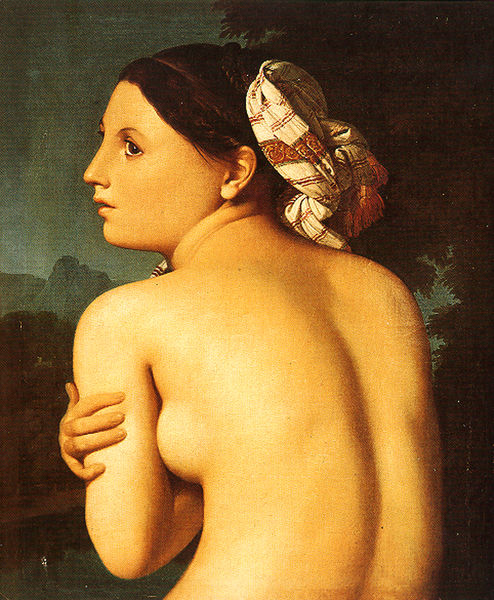
Titel: Badende, Halbakt
Künstler: Jean Auguste Dominique Ingres
Standort: Bayonne
Institution: Musée Bonnat
Schlagwörter: akt, baum, berg, blau, blätter, dunkel, gemälde, hand, haut, himmel, nackt, schatten, wasser, weiß, wolken, badende, bäume, fluss, gelb, landschaft, mädchen, see, teich, äste, abend, braun, brust, busen, fenster, finger, frau, frisur, grau, haar, hell, licht, mund, nacht, nase, ohr, orange, profil, rücken, schmuck, schwarz, blick, dame, rot, tuch, wolke, muster, ornament, jung, arm, arme, augen, falten, gesicht, haarschmuck, halten, inkarnat, knoten, rückgrat, trauer, hals, hände, portrait, porträt, vorhang, öl, ast, bach, hügel, natur, spiegelung, gewässer, auge, gold, haare, realismus, stoff, stoffe, klassizismus, blatt, augenbrauen, brünett, lippen, ohren, renaissance, rosa, schulter, schultern, rund, brüste, dutt, rückenansicht, italien, berge, gipfel, linien, haarband, angst, falte, weiblich, kopftuch, zopf, ernst, ornamente, streifen, glatt, junge, erotisch, scham, oberkörper, braune haare, baumkrone, bad, haarknoten, orient, linie, hinten, wirbelsäule, seite, leinwand, krümmung, beleuchtet, beugen, verdecken, portät, braum, manierismus, dunkle haare, sinnlich, schämen, golden, odaliske, ingres, nein, delacroix, im bade, haartuch, giorgione, alte pinakothek, schahm, jungfräulichkeit, flechtfrisur, bad gemalt hta, der das türkische, verschlosen, 1800, ottocento, rückenfrau, blickfenster